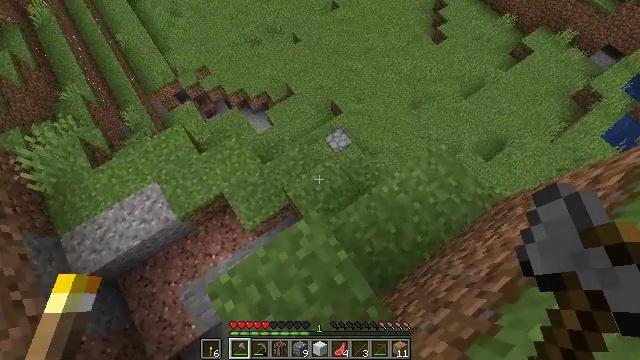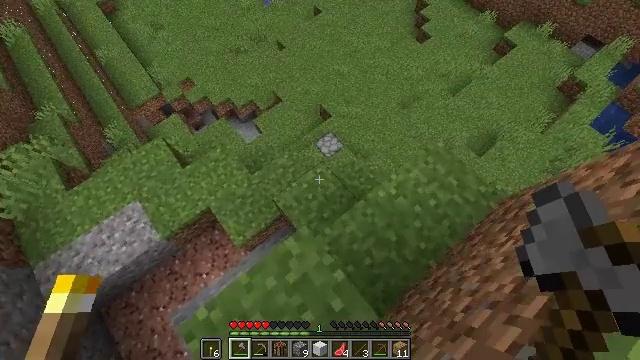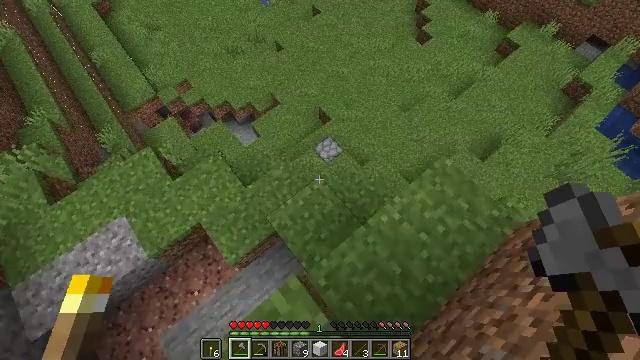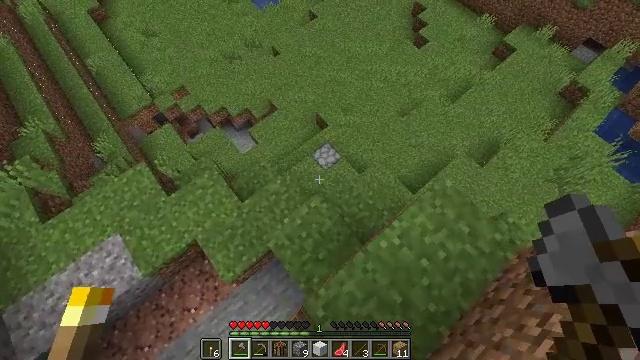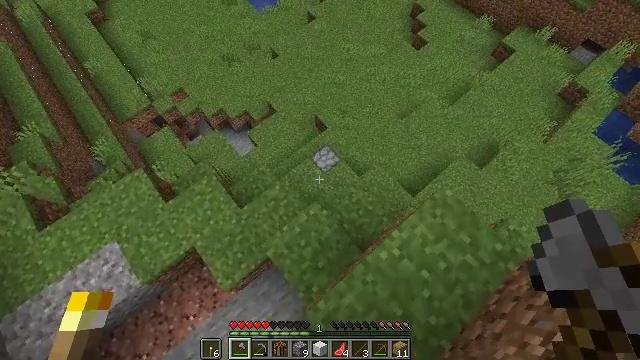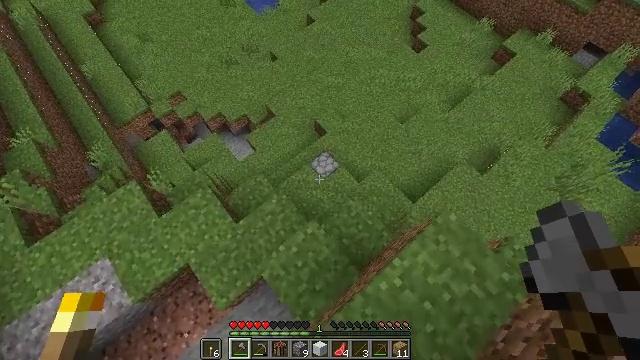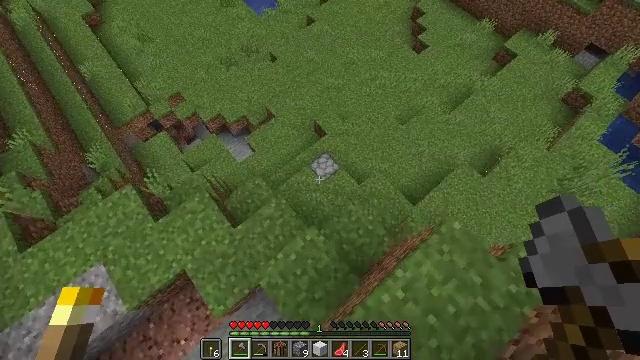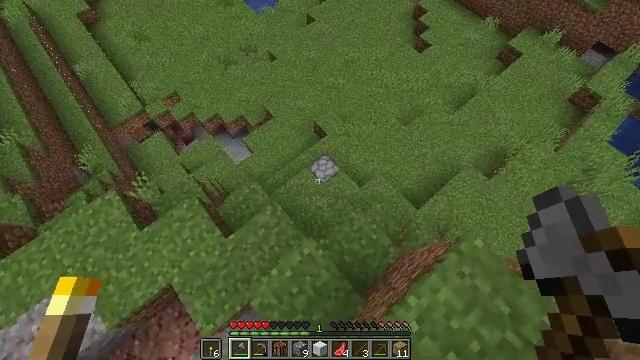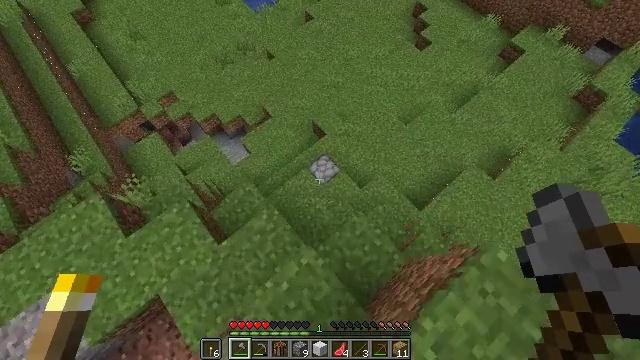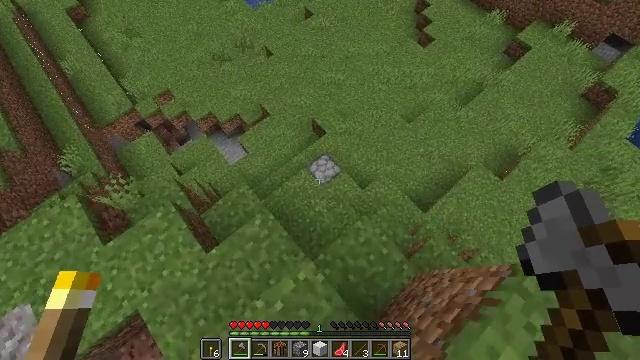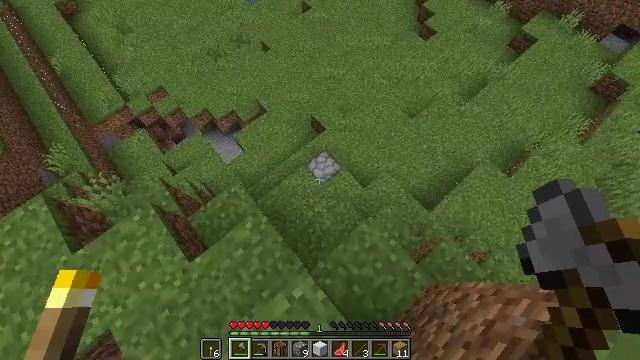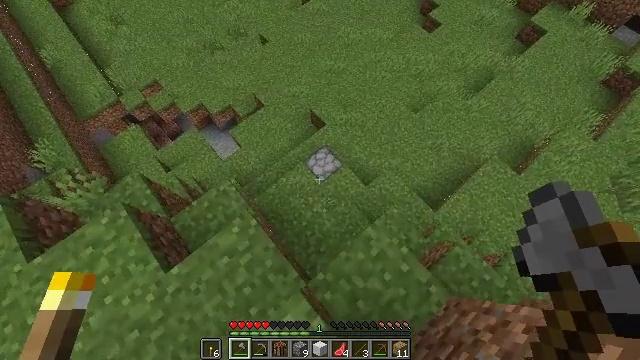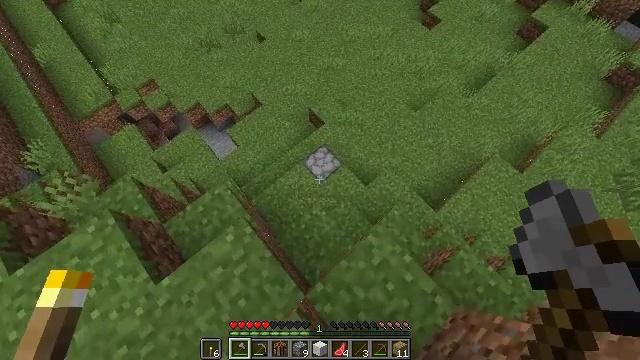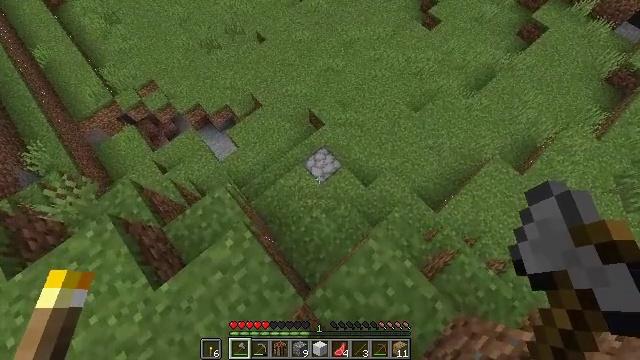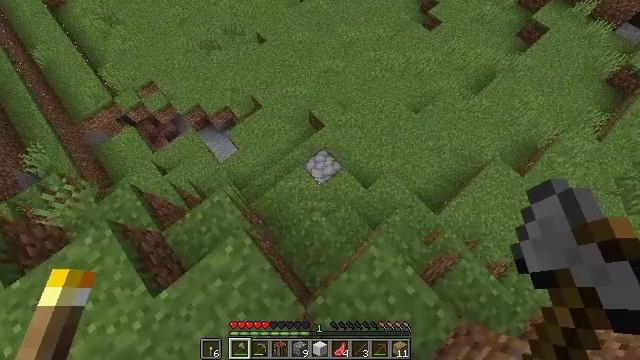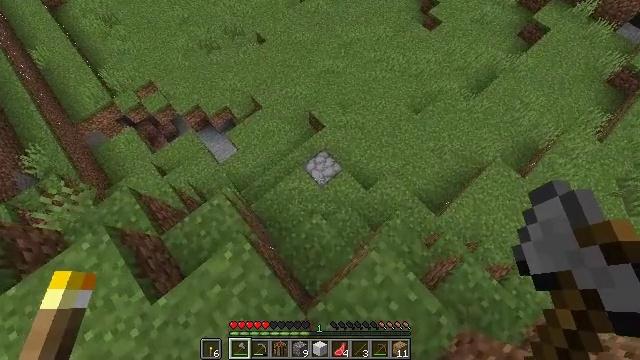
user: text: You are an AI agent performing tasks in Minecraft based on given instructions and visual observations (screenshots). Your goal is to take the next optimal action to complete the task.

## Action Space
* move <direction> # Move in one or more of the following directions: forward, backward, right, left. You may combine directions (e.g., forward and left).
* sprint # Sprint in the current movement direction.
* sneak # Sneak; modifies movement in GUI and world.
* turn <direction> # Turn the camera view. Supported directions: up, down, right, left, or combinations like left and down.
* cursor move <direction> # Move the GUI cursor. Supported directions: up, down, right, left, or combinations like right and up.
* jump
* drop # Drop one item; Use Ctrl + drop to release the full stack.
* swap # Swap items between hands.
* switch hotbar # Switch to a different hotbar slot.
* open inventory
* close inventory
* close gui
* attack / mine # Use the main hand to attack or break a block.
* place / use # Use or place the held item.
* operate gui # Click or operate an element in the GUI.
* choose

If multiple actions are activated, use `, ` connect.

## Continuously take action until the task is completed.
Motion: motion action
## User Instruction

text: Heat up iron ore to form an iron ingot.
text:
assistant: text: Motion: move forward, turn right and up
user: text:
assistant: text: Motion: move forward
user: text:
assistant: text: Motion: move forward
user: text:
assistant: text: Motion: move forward
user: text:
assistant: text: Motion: move forward
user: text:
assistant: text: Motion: move forward
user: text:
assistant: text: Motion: move forward
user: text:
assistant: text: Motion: move forward
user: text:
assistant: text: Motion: move forward
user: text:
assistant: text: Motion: no_op
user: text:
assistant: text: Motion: no_op
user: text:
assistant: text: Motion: no_op
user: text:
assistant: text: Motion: no_op
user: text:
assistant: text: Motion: no_op
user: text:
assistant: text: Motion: move forward
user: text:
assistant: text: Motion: move forward
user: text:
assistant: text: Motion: move forward
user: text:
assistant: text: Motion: move forward
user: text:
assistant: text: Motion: move forward
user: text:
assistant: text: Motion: no_op
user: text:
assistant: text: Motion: no_op
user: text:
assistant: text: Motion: no_op
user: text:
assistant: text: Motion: turn left
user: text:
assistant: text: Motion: turn left
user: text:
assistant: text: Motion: move right
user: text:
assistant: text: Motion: move forward and move right
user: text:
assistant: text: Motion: move forward and move right, turn left
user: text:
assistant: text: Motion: move forward and move right, turn left
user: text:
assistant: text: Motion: move forward, turn left
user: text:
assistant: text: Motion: move forward, turn left